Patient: sex M, age 53
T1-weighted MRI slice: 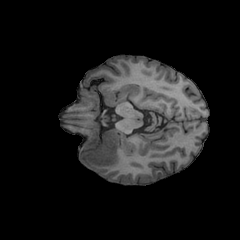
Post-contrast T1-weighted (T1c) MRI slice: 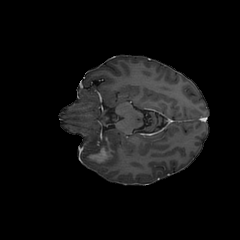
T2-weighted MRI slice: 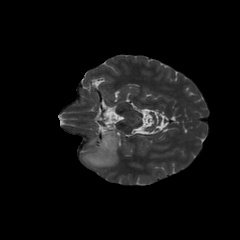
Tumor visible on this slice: yes
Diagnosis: Astrocytoma, IDH-mutant
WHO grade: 4